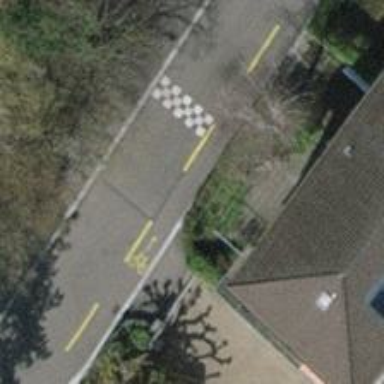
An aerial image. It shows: Residential road with asphalt surface. There is cycle lane on the left side and opposite lane for cyclists.